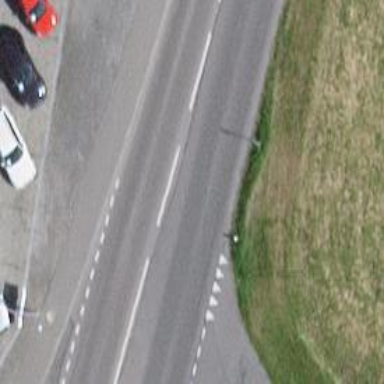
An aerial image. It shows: Unmarked crossing with pedestrian island.